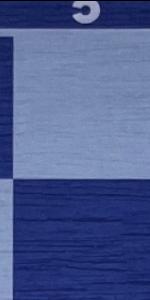
Label: Empty